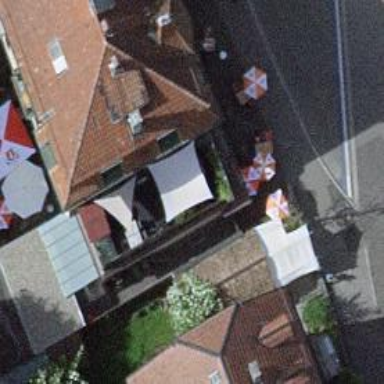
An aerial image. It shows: Café.